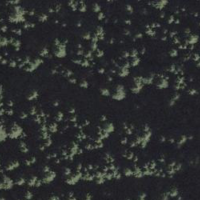
EUNIS habitat code: 43
Species observed at this site:
Veronica chamaedrys